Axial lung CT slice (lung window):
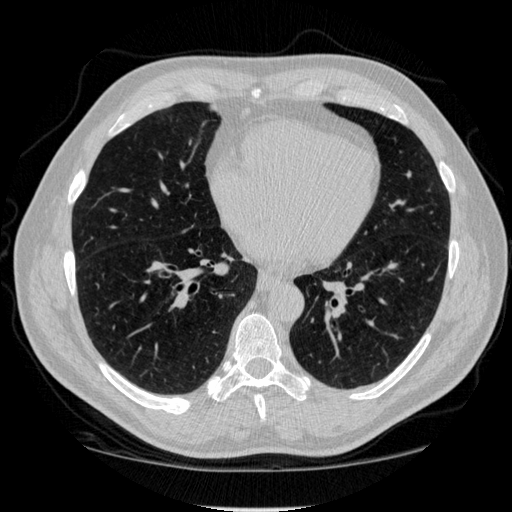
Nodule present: no